Interaction volume radius: 10 \u00c5
Interaction volume height: 10 \u00c5
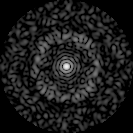
Disorder parameter: 0.8341